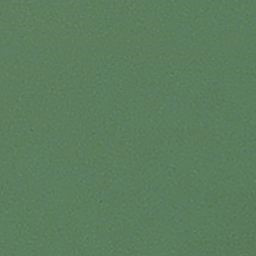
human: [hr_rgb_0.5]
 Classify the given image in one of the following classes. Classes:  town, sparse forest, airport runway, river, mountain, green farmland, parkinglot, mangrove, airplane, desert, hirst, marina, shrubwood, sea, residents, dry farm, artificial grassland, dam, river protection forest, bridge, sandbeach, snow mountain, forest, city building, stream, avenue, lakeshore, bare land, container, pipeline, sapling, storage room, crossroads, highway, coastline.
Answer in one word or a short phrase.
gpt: sea